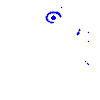
Particle: kaon